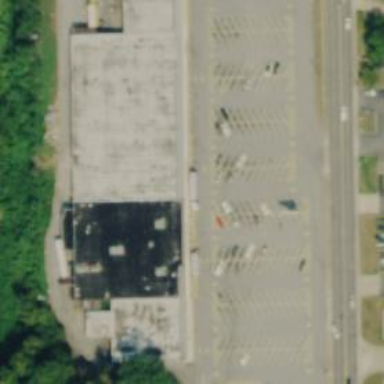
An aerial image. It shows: Retail building.